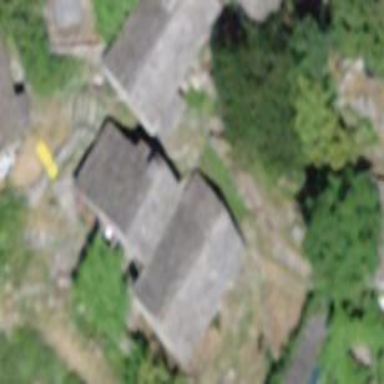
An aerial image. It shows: Simple and straightforward house.